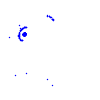
Particle: kaon